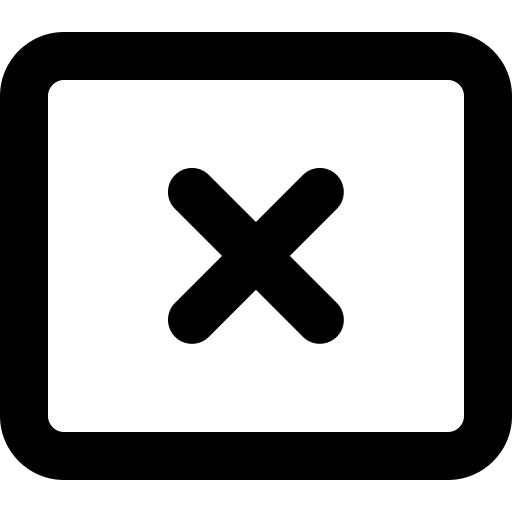
Tags: icon, FontAwesome, fa-icon, outline, rectangle, xmark